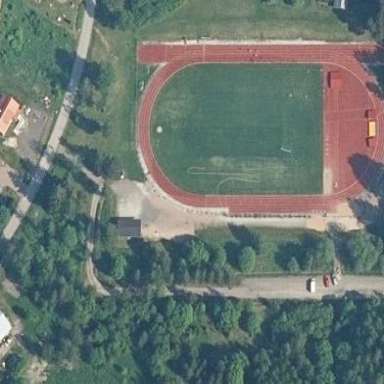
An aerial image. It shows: Sports centre designed for running and athletics activities.